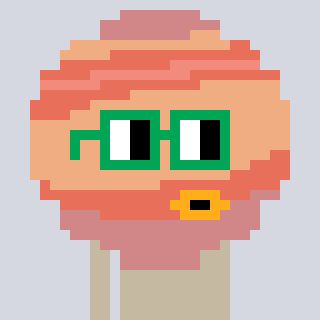
a pixel art character with square green glasses, a jupiter-shaped head and a grayscale-colored body on a cool background